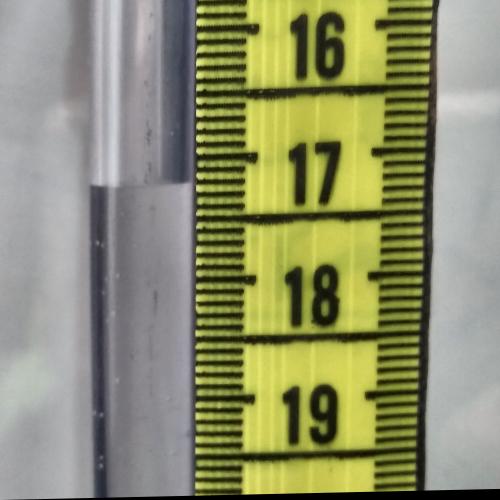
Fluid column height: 17.2 cm